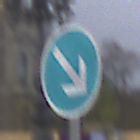
Verkehrszeichen: VorgeschriebeneVorbeifahrtRechts
Umgebung: Outdoor, Urban
Tageszeit: MorningAfternoon
Wetter: PartlyCloudy
Licht: Natural
Jahreszeit: NotSpecified
Kontrast: LowContrast